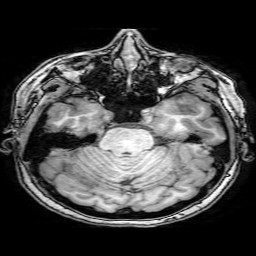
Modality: T1w
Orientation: coronal
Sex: female
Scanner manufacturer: philips
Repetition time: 0.008142 s
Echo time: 0.00372 s